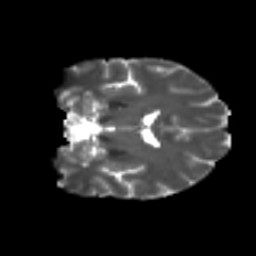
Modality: T2w
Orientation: coronal
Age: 29
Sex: female
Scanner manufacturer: ge
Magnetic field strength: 3 T
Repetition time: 7.8 s
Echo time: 0.0606 s